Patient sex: M
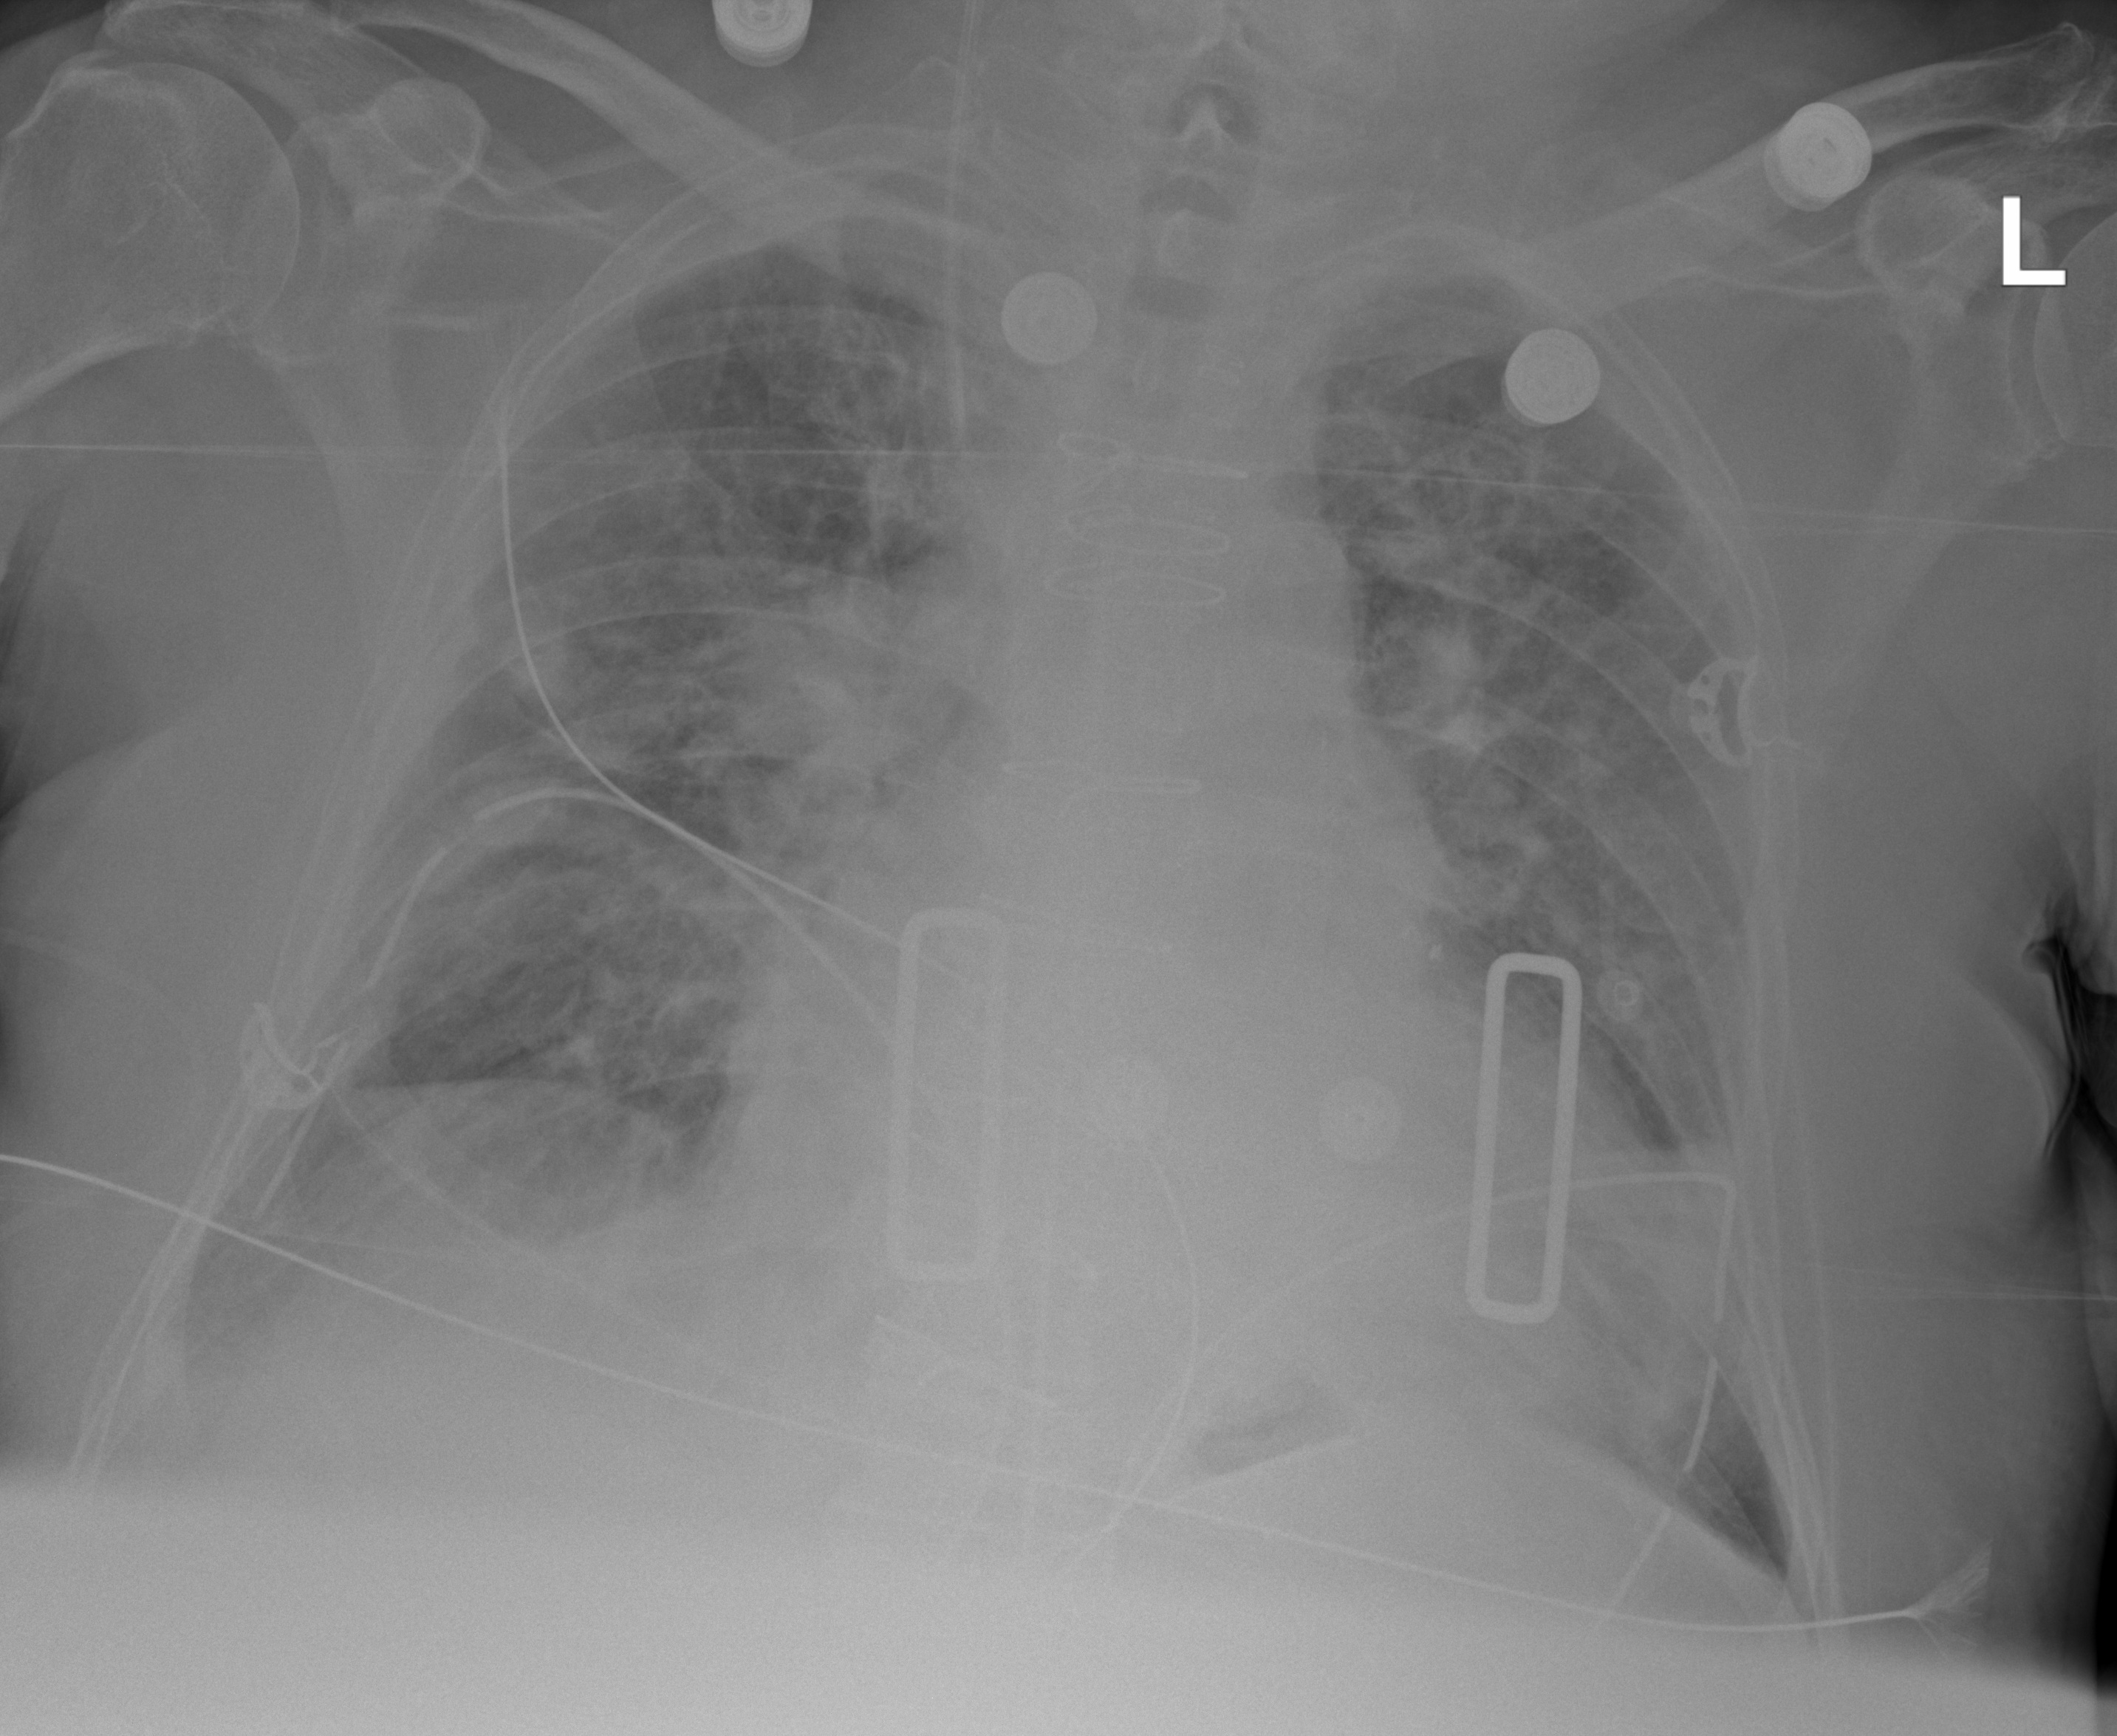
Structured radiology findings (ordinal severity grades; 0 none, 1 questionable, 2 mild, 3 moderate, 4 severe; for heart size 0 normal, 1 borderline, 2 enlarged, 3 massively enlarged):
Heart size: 2
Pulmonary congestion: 2
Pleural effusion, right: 1
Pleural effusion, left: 0
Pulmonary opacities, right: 2
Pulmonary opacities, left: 2
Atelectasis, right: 2
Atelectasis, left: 2